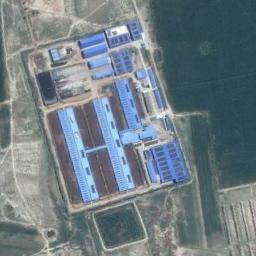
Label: industrial_area